Question: I have a view in a window, the position and size of the view are calculated with autolayout. The view has a subview, a draggable 'NSView' subclass. It is really easy to make a NSView by overriding '-mouseDown:' and '-mouseDragged:' and changing the frame of the view directly.
The view hierarchy is as follows,

What is the best way of making the subview draggable in this case?
For example,
1. Is it possible for the subview to not use autolayout, so that it can be positioned by changing the frame directly? i.e. the window positions the main view, but then autolayout does not layout the subview inside the main view. Or do all views in the hierarchy need to use autolayout?
2. When I have used autolayout before, I have used it to make "fixed" layout that respond to resizing. But dragging a view with a mouse does't seems like a natural use-case for autolayout.
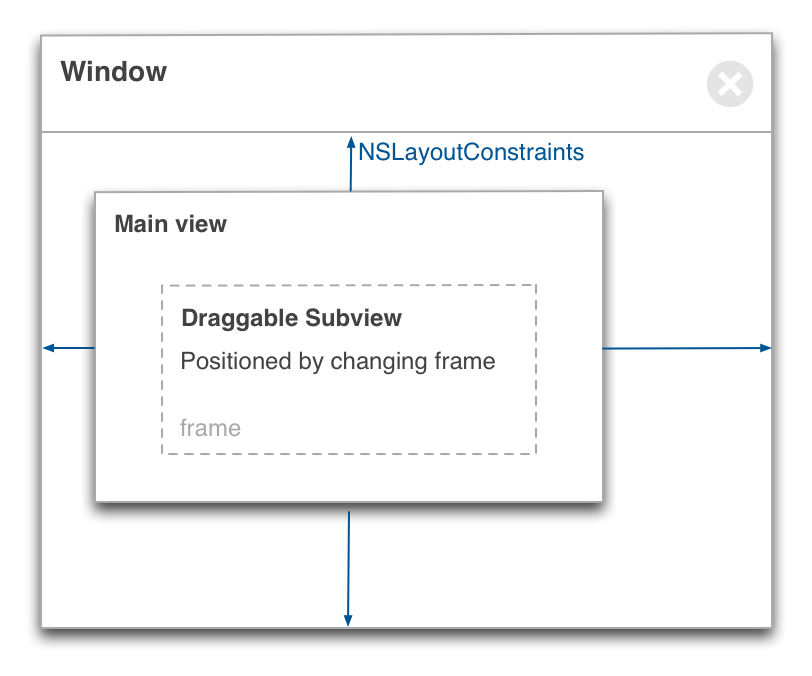
Answer: > Is it possible for the subview to not use autolayout, so that it can be positioned by changing the frame directly?
If you keep 'translatesAutoresizingMaskIntoConstraints' turned on, it automatically creates constraints from the values of 'frame' and 'autoresizingMask'.
In fact, this means it use Auto Layout, but you can work with 'frame' just like with manual positioning.